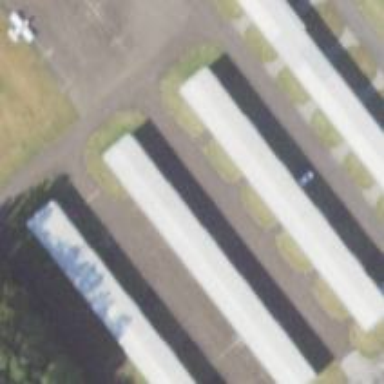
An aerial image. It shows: Building that is hangar at the airport.